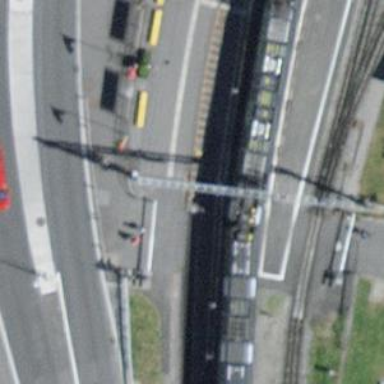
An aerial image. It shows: Railway crossing with barrier.